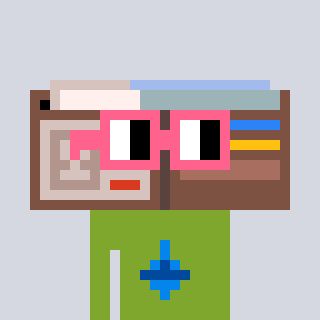
a pixel art character with square pink glasses, a wallet-shaped head and a slimegreen-colored body on a cool background